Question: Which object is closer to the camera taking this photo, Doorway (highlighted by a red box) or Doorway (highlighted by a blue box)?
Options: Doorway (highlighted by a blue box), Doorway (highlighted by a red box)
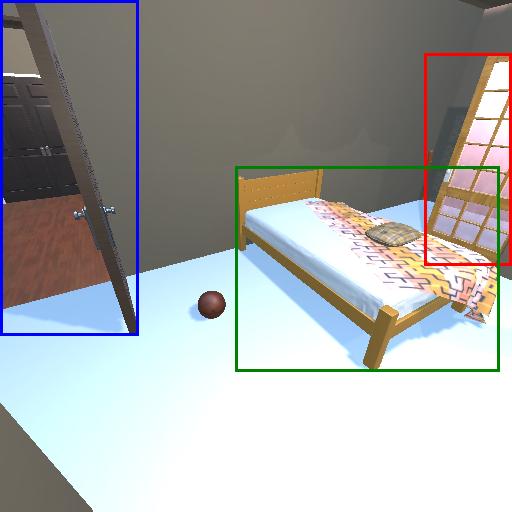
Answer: Doorway (highlighted by a blue box)